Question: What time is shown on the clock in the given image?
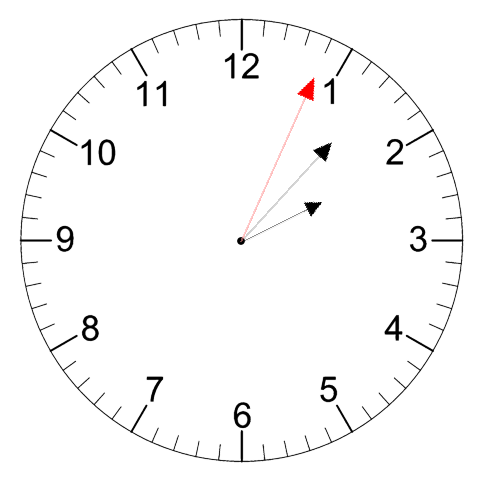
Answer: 02:07:04